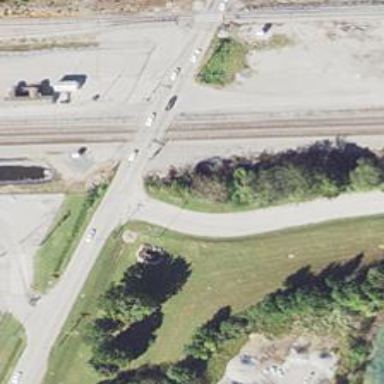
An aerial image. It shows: Level crossing on the railway with lights.